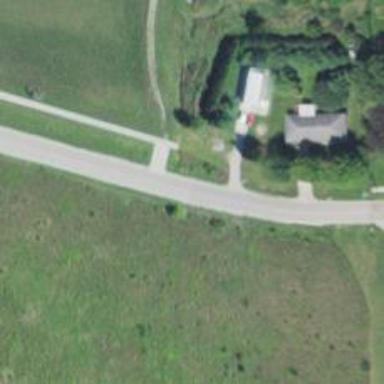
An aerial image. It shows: Secondary road.